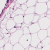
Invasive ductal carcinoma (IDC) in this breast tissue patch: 0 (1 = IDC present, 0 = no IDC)